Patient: sex F, age 66
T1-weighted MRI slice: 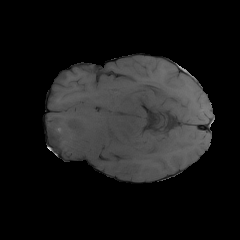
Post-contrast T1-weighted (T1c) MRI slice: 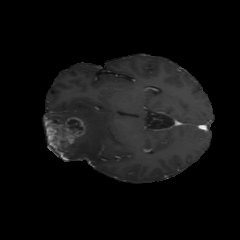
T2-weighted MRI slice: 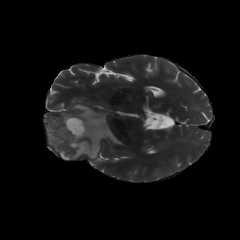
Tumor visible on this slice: yes
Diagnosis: Glioblastoma, IDH-wildtype
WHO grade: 4